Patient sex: M
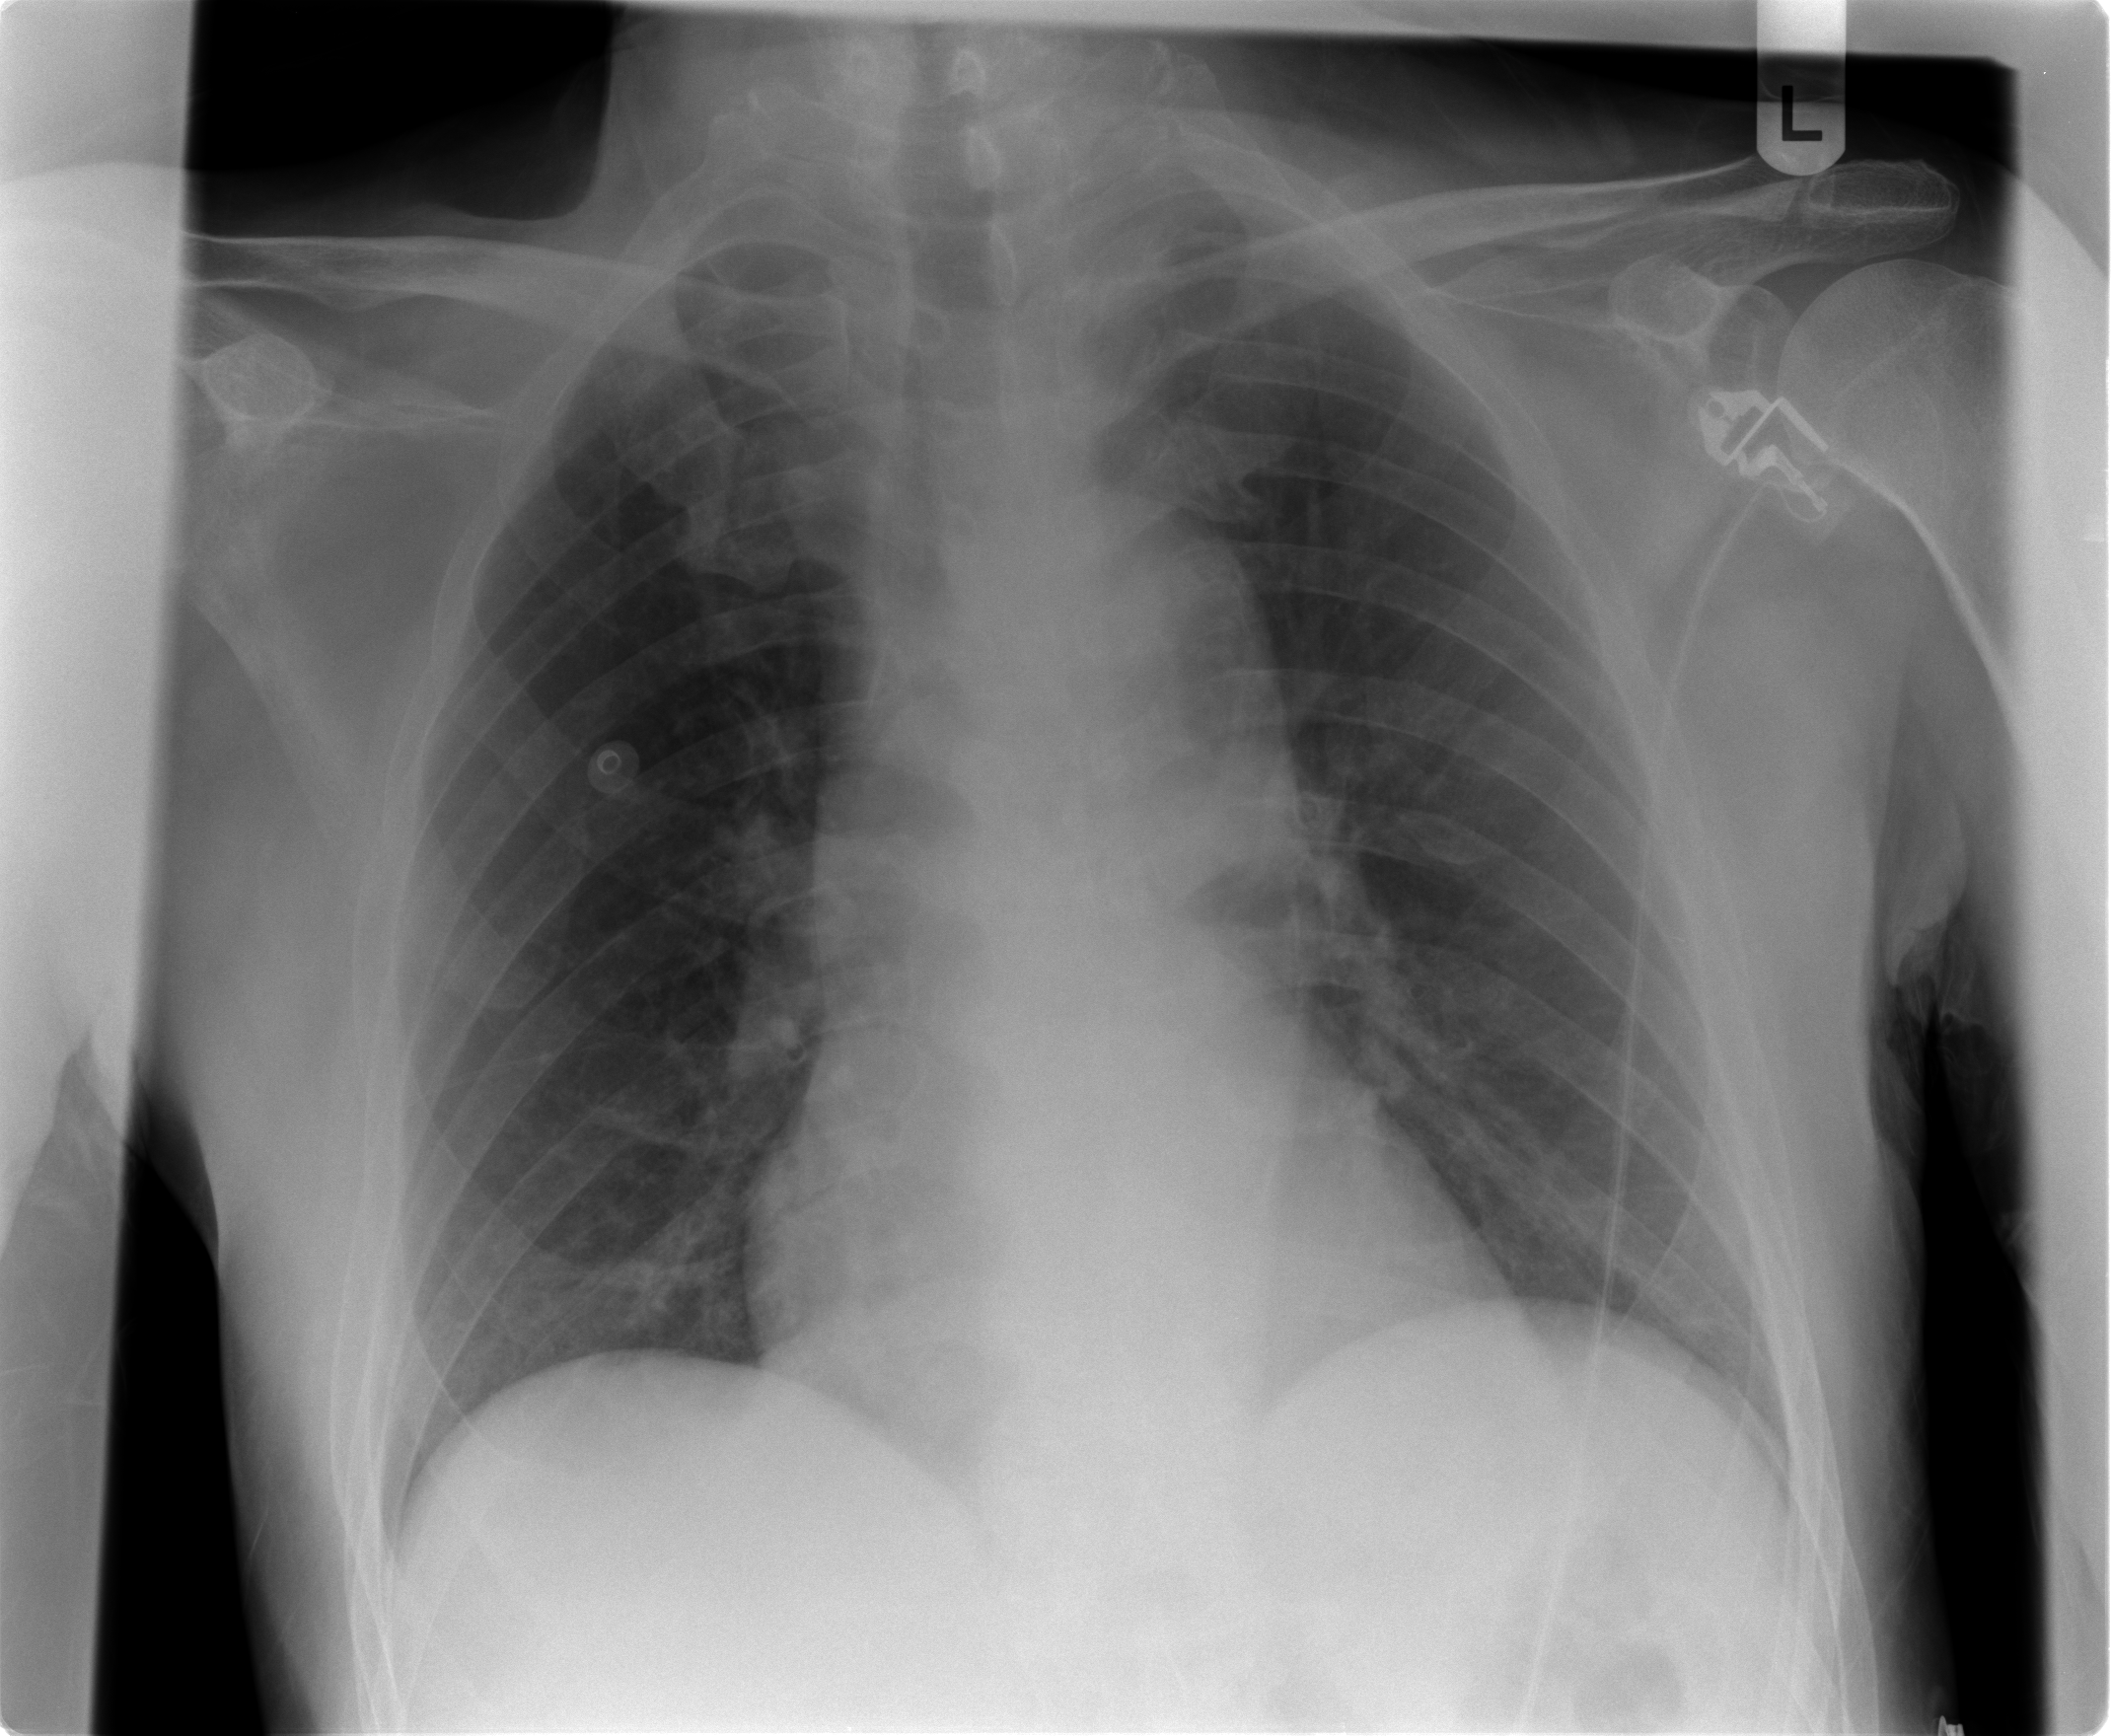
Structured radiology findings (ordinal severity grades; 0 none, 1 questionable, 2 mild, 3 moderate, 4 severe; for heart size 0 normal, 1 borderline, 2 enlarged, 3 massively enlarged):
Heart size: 0
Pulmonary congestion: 0
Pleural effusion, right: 0
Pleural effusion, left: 0
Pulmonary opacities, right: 0
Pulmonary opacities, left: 0
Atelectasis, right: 1
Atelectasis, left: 1